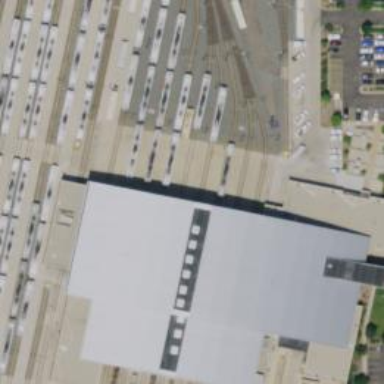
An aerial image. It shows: Light rail tunnel passing through building passage in service yard. The railway is electrified with contact line.